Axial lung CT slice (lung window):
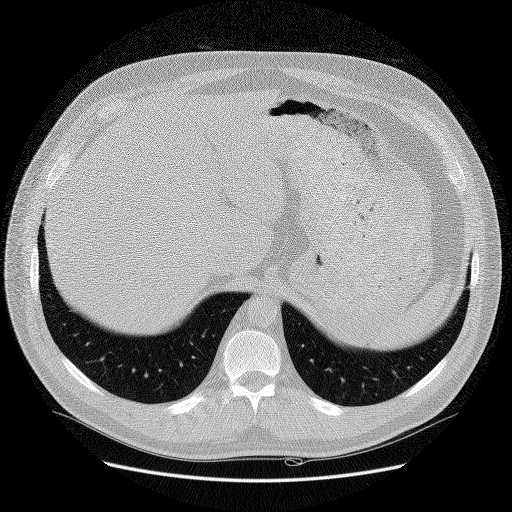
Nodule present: no